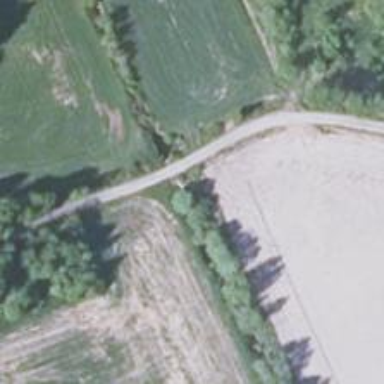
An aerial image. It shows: Culvert tunnel.